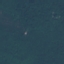
Land use / land cover: Forest